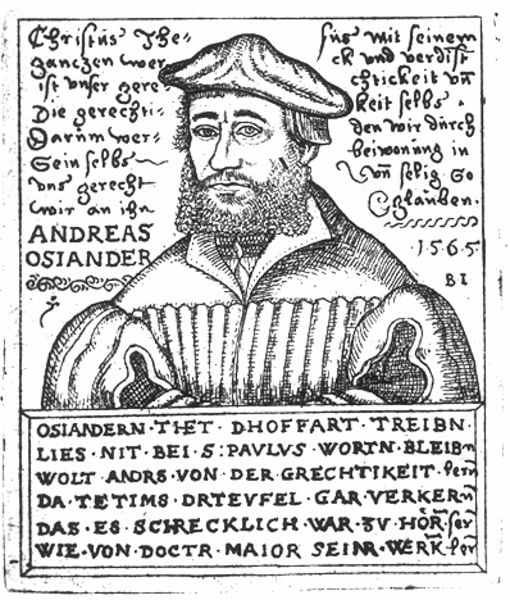
Titel: Bildnis des Andreas Osiander
Künstler: Balthasar Jenichen
Institution: (Seriendruck)
Schlagwörter: mann, weiß, grau, hut, kleid, mund, nase, schwarz, stirn, zeichnung, blick, bart, kappe, mütze, augen, falten, gesicht, kragen, rahmen, ärmel, bildnis, herr, portrait, porträt, gewand, haare, mantel, augenbrauen, brustbild, frontal, lippen, schultern, kopfbedeckung, schrift, modell, grafik, graphik, dichter, brauen, pupillen, deutsch, rüschen, naht, name, rechteck, druck, radierung, stich, schwarzweiß, text, beschriftung, krause, ritter, buchseite, wams, luther, patrizier, dürer, kupferstich, glauben, altdeutsch, handschrift, doktor, latein, andreas, paulus, schlitze, renaissace, doctor, osiander, andreas ossiander, urteilschraffur, 1565, andreas osiander